Question: Well, something strange is happening.
When the page loaded the first time, the ajax operation don't work. if I refresh the page, It works fine.
One example is when I click on a select menu option. It should close the dialog and trigger the ajax event, but It just select the option and not close. I need click twice to select, but anyway the ajax is not triggered.
This is my Full Page:
'''
<?xml version='1.0' encoding='UTF-8' ?>
<!DOCTYPE html>
<html xmlns="http://www.w3.org/1999/xhtml"
xmlns:h="http://xmlns.jcp.org/jsf/html"
xmlns:f="http://xmlns.jcp.org/jsf/core"
xmlns:ui="http://xmlns.jcp.org/jsf/facelets" >
<ui:composition >
<h:head>
<title>Manager</title>
<meta name="viewport" content="width=device-width, initial-scale=1, maximum-scale=1.0, user-scalable=no" />
<link rel="stylesheet" href="/Manager/resources/jquery.mobile-1.4.0-rc.1.min.css" />
<script src="/Manager/resources/jquery-1.10.2.min.js" />
<script src="/Manager/resources/jquery.mobile-1.4.0-rc.1.min.js" />
<script type="text/javascript" >
function renderFormCss () {
$('#f_meta_cadastro_empresa').enhanceWithin();
}
</script>
<f:metadata>
<f:viewParam name="cd_meta" value="#{meta_EmpresaWEB.cd_meta}"></f:viewParam>
</f:metadata>
</h:head>
<h:body >
<div data-role="page" >
<div data-role="header" data-theme="b" class="ui-nodisc-icon" >
<a href="#" class="ui-btn ui-noboxshadow ui-icon-arrow-l ui-btn-icon-notext" data-iconshadow="false" >Menu</a>
<h1>Meta</h1>
<a href="#" class="ui-btn ui-noboxshadow ui-icon-arrow-r ui-btn-icon-notext" data-iconshadow="false" >Proximo</a>
</div>
<div role="main" class="ui-content ui-nodisc-icon ui-alt-icon" >
<h:messages id="mensagem_verificacao" showDetail="false" style="color: red;" />
<h:form id="f_meta_cadastro_empresa" >
<f:passThroughAttribute name="data-ajax" value="false" />
<h:selectManyMenu id="select_empresa" value="#{meta_EmpresaWEB.listaMeta_Empresas_Selecionadas}" converter="Meta_EmpresaConverter" >
<f:passThroughAttribute name="data-native-menu" value="false" />
<f:passThroughAttribute name="data-shadow" value="false" />
<f:passThroughAttribute name="data-corners" value="false" />
<f:selectItem itemLabel="Empresas" itemValue="#{null}" >
<f:passThroughAttribute name="data-placeholder" value="true" />
</f:selectItem>
<f:selectItems value="#{meta_EmpresaWEB.listaMeta_Empresa}" var="meta_empresa" itemLabel="#{meta_empresa.nm_empresa}" itemValue="#{meta_empresa}" />
<f:ajax execute="select_empresa" render="lista_empresas" onevent="renderFormCss" />
</h:selectManyMenu>
<h:panelGroup id="lista_empresas" layout="block" >
<ul data-role="listview" style="margin-top: 30px;" class="ui-nodisc-icon" >
<ui:repeat value="#{meta_EmpresaWEB.listaMeta_Empresas_Selecionadas}" var="meta_empresa" >
<li data-role="list-divider" style="font-weight: bold;">
<h2>#{meta_empresa.nm_empresa}</h2>
<div data-role="controlgroup" data-type='horizontal' data-mini="true" class="ui-btn-right" style="margin: 0 auto;" >
<h:selectManyMenu id="a" value="#{meta_empresa.dias_mes}" >
<f:passThroughAttribute name="data-native-menu" value="false" />
<f:passThroughAttribute name="data-shadow" value="false" />
<f:passThroughAttribute name="data-corners" value="false" />
<f:selectItem itemLabel="Dias" itemValue="#{null}" >
<f:passThroughAttribute name="data-placeholder" value="true" />
</f:selectItem>
<f:selectItems value="#{meta_EmpresaWEB.dias_Mes}" var="dia" itemLabel="#{dia}" itemValue="#{dia}" />
</h:selectManyMenu>
<a href='#' id='moreOptions' class="ui-btn ui-btn-b" style="margin-left: 5px; margin-right: 5px;" >Premio</a>
</div>
</li>
<li >
<h:inputText >
<f:passThroughAttribute name="placeholder" value="Vl. Meta" />
</h:inputText>
</li>
</ui:repeat>
</ul>
</h:panelGroup>
</h:form>
</div>
</div>
</h:body>
</ui:composition>
</html>
'''
When I click and It not work, chrome console trigger this error:
ReferenceError: mojarra is not defined.
Another strange thing. When I call the page, the console network doesn't change, It just add a line like that:

Any idea?
Thanks
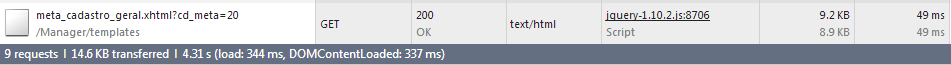
Answer: I solved it, finally o//
The problem was the call.
I was using '<a href="mypage" />'
I changed to '<a href="#" onclick="window.location.href='mypage'" />' and it worked